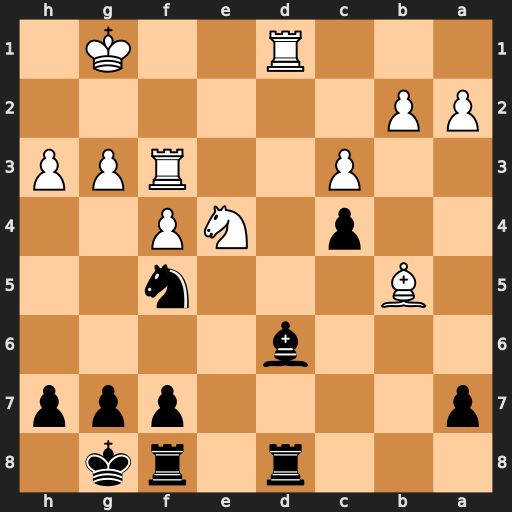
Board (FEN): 3r1rk1/p4ppp/3b4/1B3n2/2p1NP2/2P2RPP/PP6/3R2K1
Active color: b
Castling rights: -
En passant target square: -
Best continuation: Bc5+ Nxc5 Rxd1+